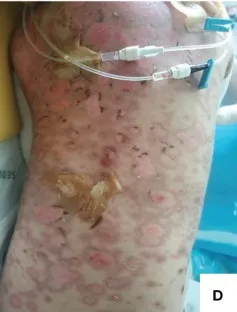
Toxic epidermal necrolysis. (D-F). HD#11: After the first dose of etanercept, epithelization began, but some vesicles and bullae remained.
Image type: medical_photograph (skin_photograph)